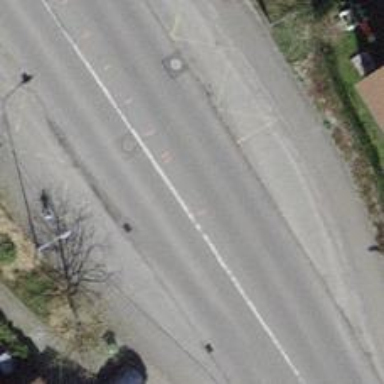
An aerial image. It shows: Secondary road with asphalt surface and sidewalk on the left.